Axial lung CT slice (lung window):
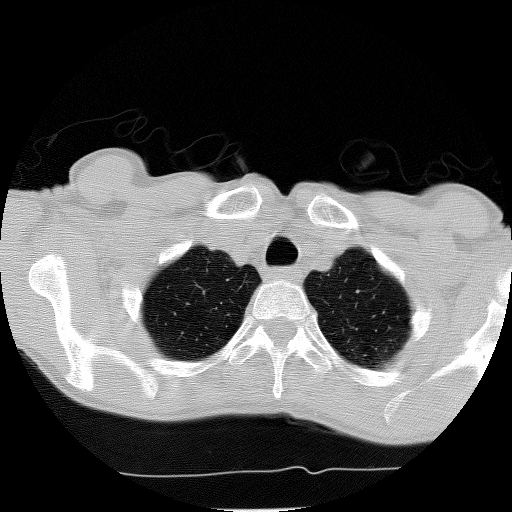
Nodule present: no